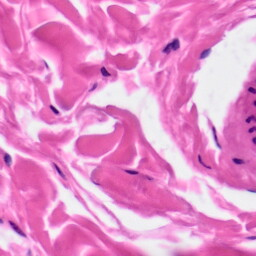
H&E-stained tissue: Skin